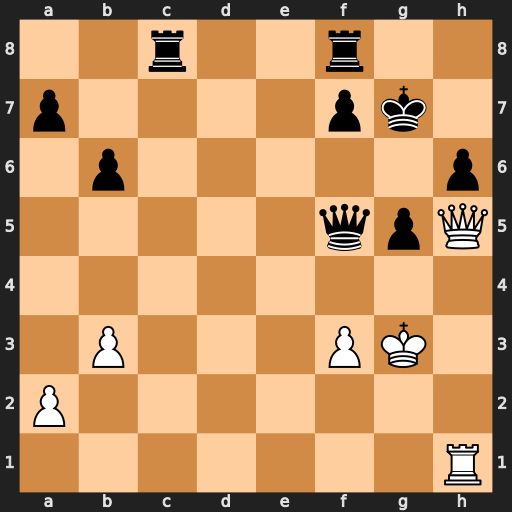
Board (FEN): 2r2r2/p4pk1/1p5p/5qpQ/8/1P3PK1/P7/7R
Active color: w
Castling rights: -
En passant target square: -
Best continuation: Qxh6+ Kg8 Qh8#